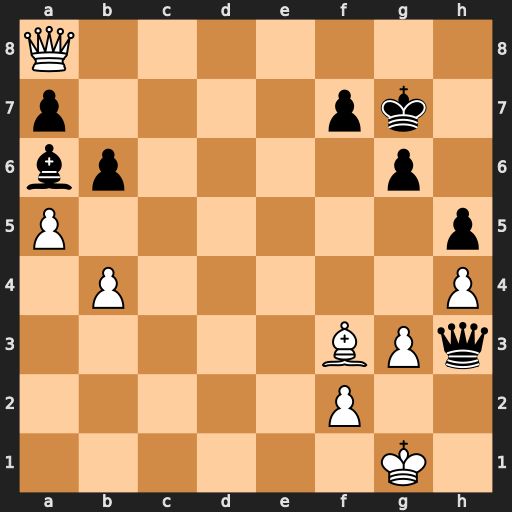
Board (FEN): Q7/p4pk1/bp4p1/P6p/1P5P/5BPq/5P2/6K1
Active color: w
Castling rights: -
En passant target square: -
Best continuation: Bg2 Qe6 Qxa7 bxa5 bxa5